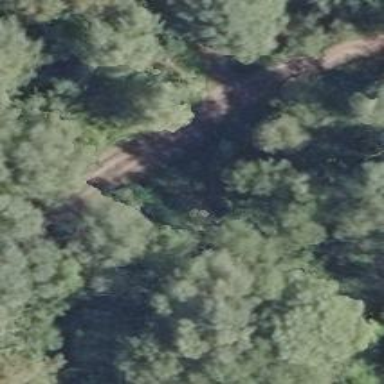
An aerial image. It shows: Muddy track road with grade 5 tracktype.